Question: Here is an image, followed by description of data

Description of Columns:
- - -
Inputs (in column F)
- - 'DecimalValue'
Task
Find row that belongs to the given 'Group', where ABS('Key' - 'DecimalValue') value is minimized. Return 'Data' from that row.
-
This question is similar to my previous question, but different enough (involves a new 'Group'column), where via comments it was determined that it is best to ask a new question, rather than try to update / modify the existing question:
<URL>
Adding correction for 'Group' column, if it is possible is what I am after, hence the title reflects that concern.
'Group'
'''
=INDEX(C4:C33,MATCH(MIN(ABS(A4:A33-F5)),ABS(A4:A33-F5),0))
'''
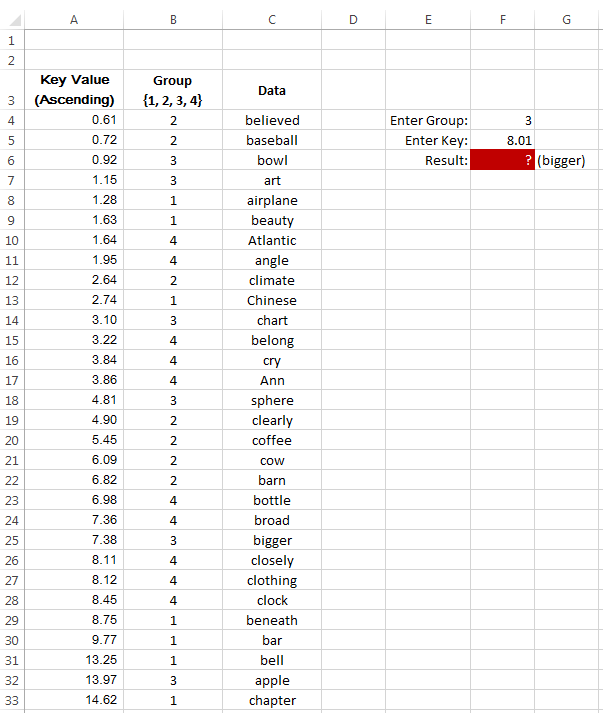
Answer: Give this a go...it seems to work on my test sheet. Be sure to adjust the ranges to suit your situation. Again, this is an array formula and needs to be confirmed with Ctrl+Shift+Enter:
'''
=INDEX(C2:C7,MATCH(MIN(ABS((B2:B7=F4)*A2:A7-F5)),ABS((B2:B7=F4)*A2:A7-F5),0),0)
'''
It works by zeroing out keys that don't match your group assignment (that's the (B2:B7=F4)*A2:A7-F5) part. So only keys w/ valid groups have some number to be used to match to the data column.
Hope that helps explain it. You can also utilize the "Evaluate Formula" function on the Formulas toolbar to see it in action.
Note - it seems to return the 1st data value if 0 is used as the closest value (regardless of group selection). Not sure how to get around that...